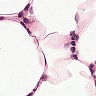
Metastatic tissue present: no